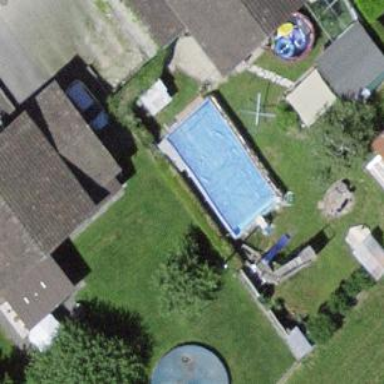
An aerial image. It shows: Swimming pool located in leisure land.